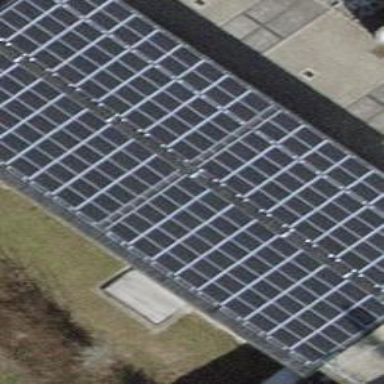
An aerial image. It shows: Solar power generator with photovoltaic panels.